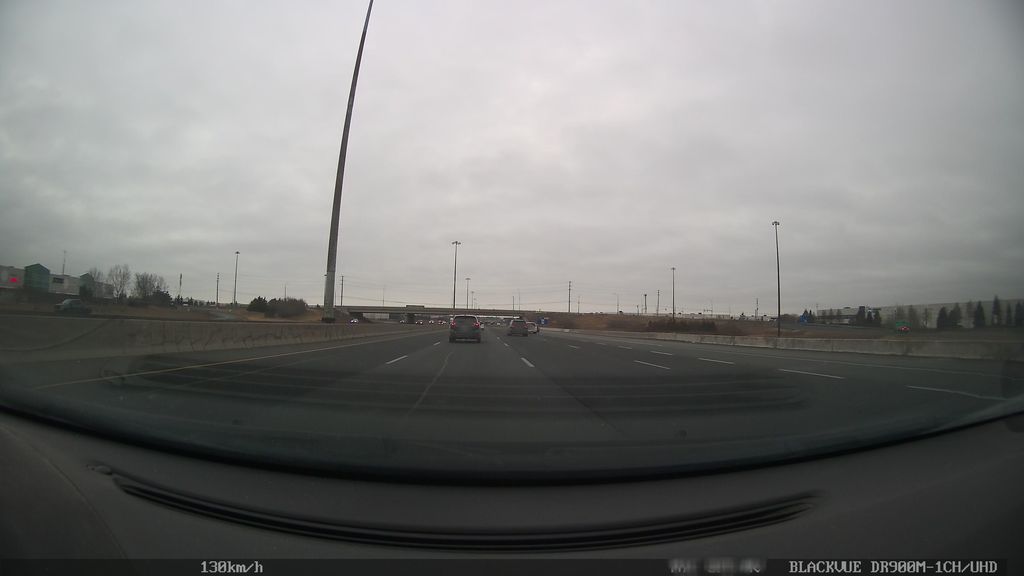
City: toronto